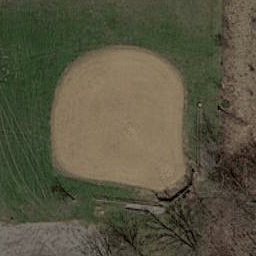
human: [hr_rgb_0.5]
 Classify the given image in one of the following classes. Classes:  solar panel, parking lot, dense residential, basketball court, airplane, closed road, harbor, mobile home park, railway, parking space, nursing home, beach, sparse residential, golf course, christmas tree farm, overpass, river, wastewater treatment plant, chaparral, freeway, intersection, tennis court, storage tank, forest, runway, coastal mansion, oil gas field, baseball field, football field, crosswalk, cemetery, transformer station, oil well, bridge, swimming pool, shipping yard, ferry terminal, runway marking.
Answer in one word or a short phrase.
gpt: baseball field